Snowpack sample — Buffalo Mountain, Silverthorne, Colorado, USA (2/22/26, 2:02 PM MST)
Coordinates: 39.622, -106.113
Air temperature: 33 °F
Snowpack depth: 63 cm
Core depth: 10 cm
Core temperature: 30.2 °F
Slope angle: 11°, slope face: 116°
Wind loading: low
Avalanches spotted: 0
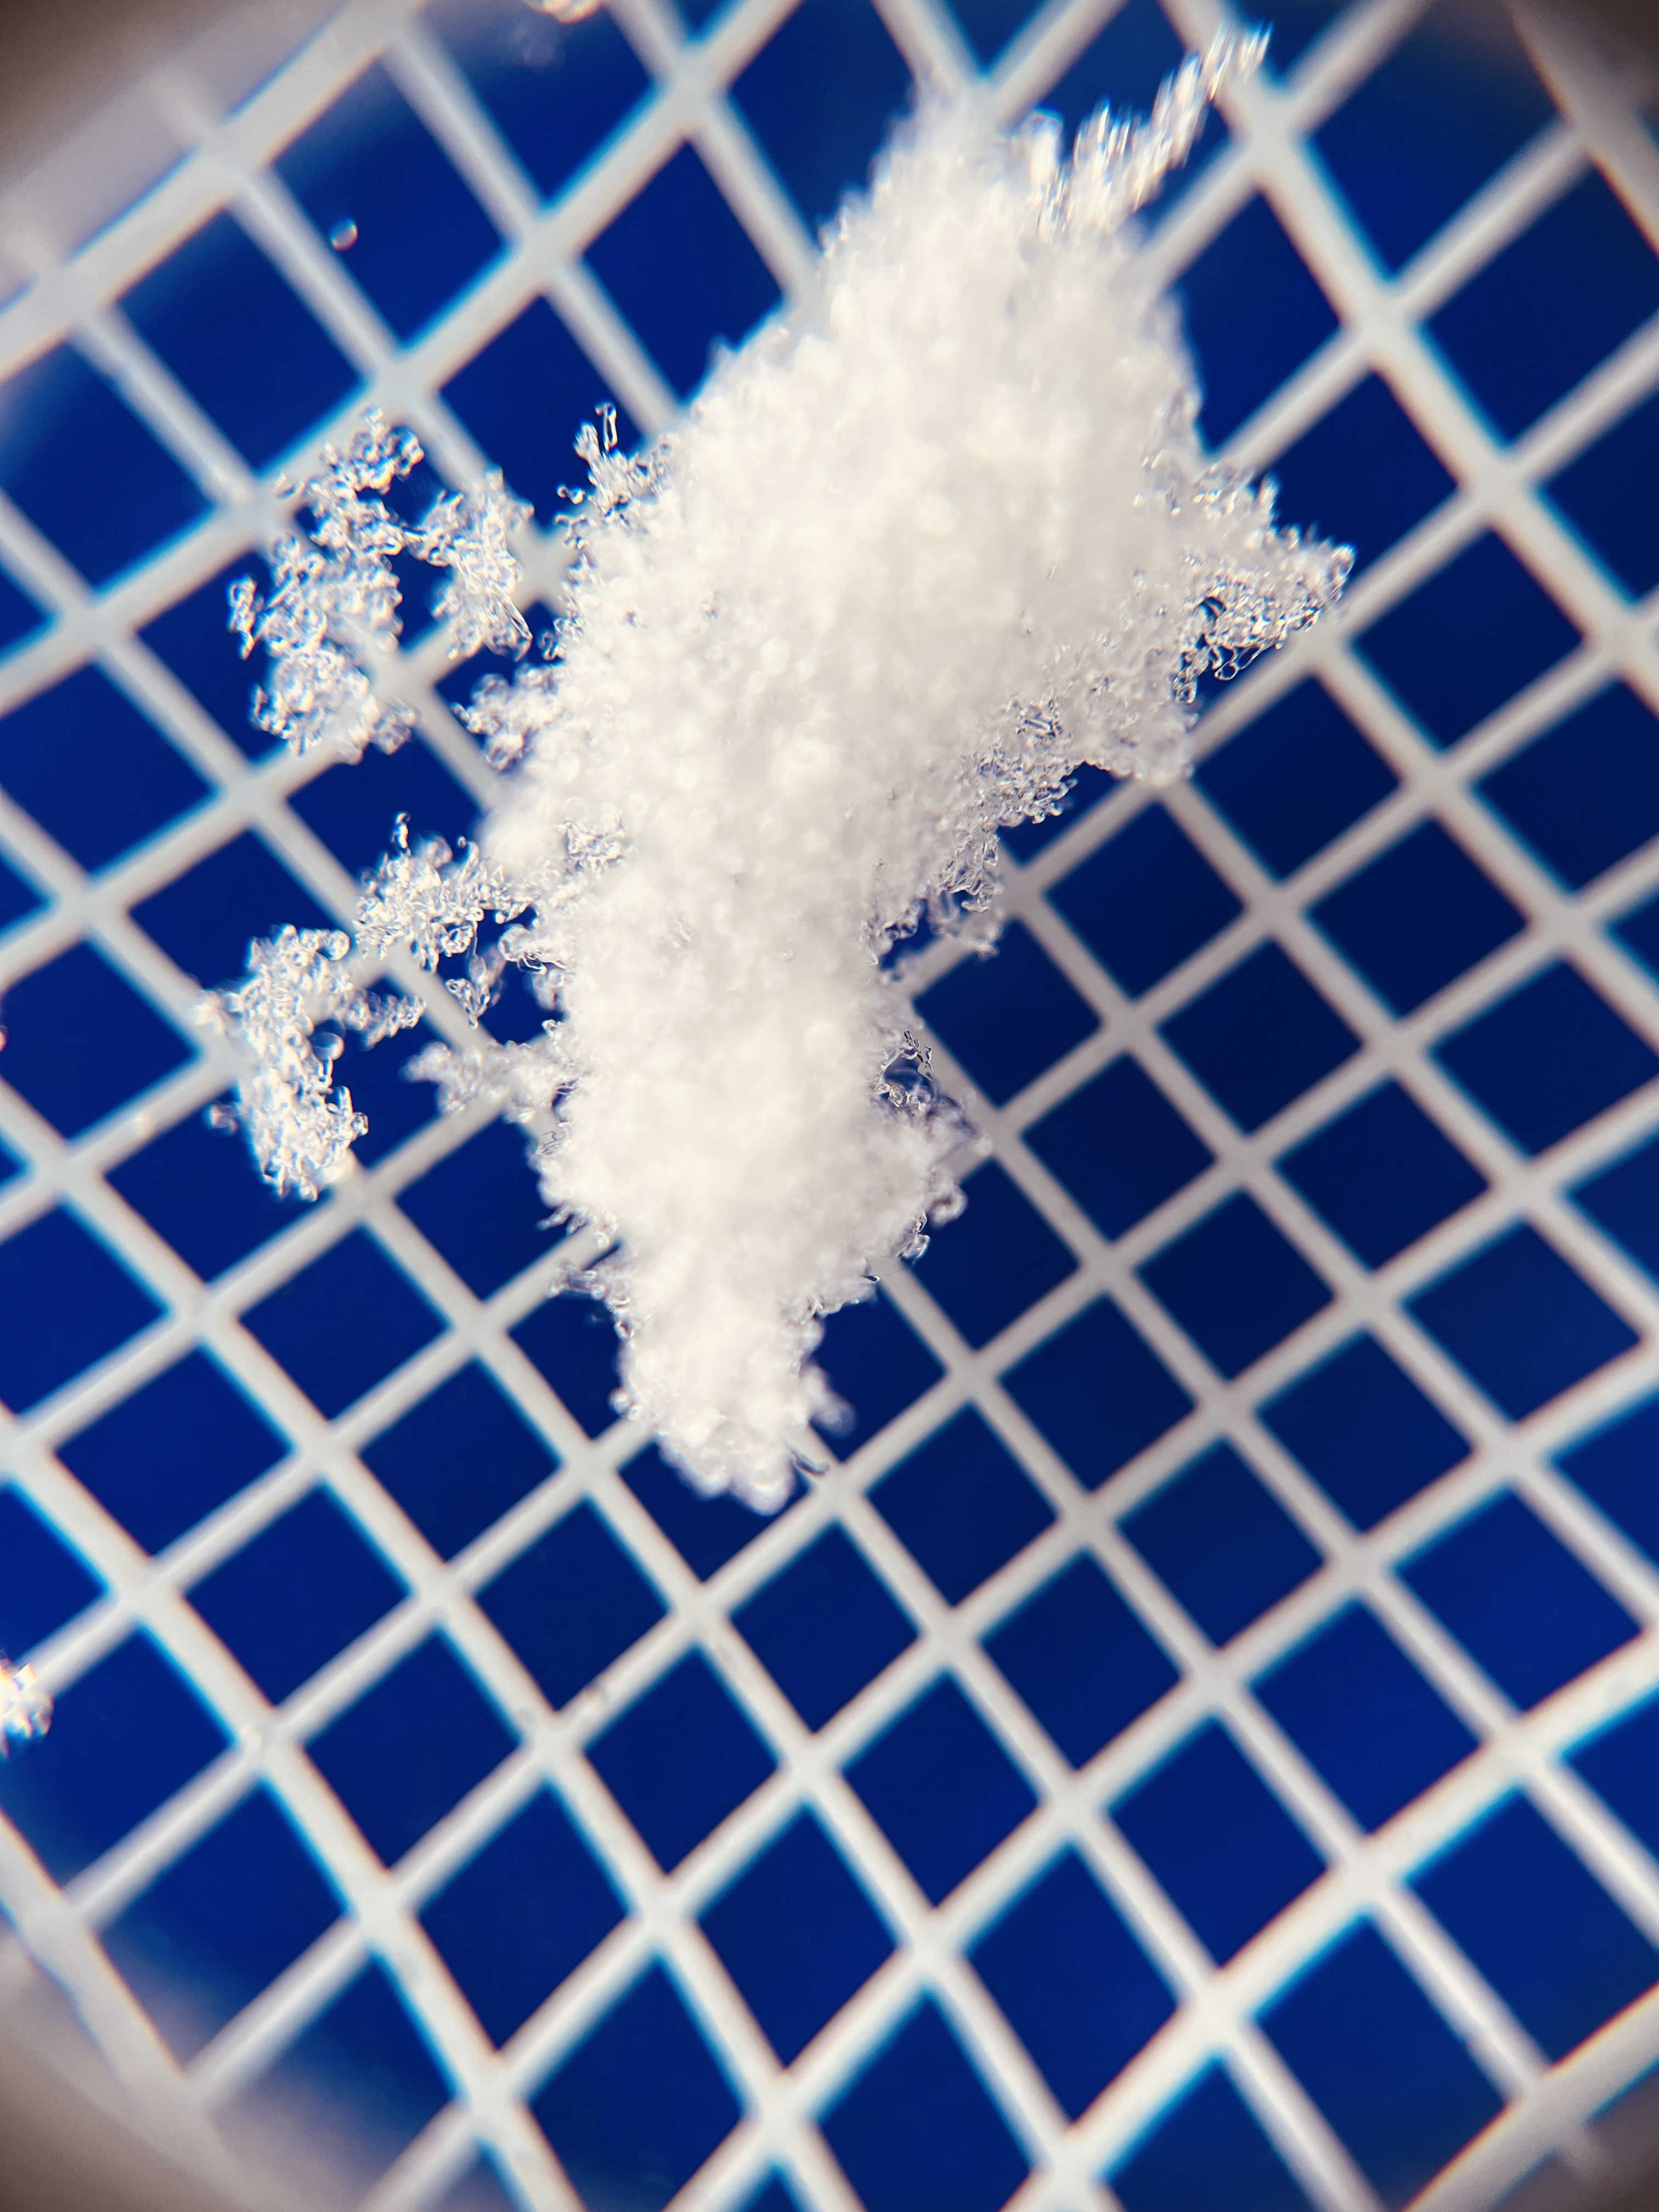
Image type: magnified_profile
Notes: In a firebreak similar to site 1, minimal wind loading with no spotted avalanches (not many faces in view though)